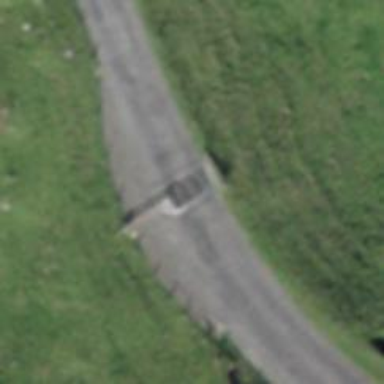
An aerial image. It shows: Cattle grid barrier.